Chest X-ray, PA view. Patient: 37 years old, sex M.
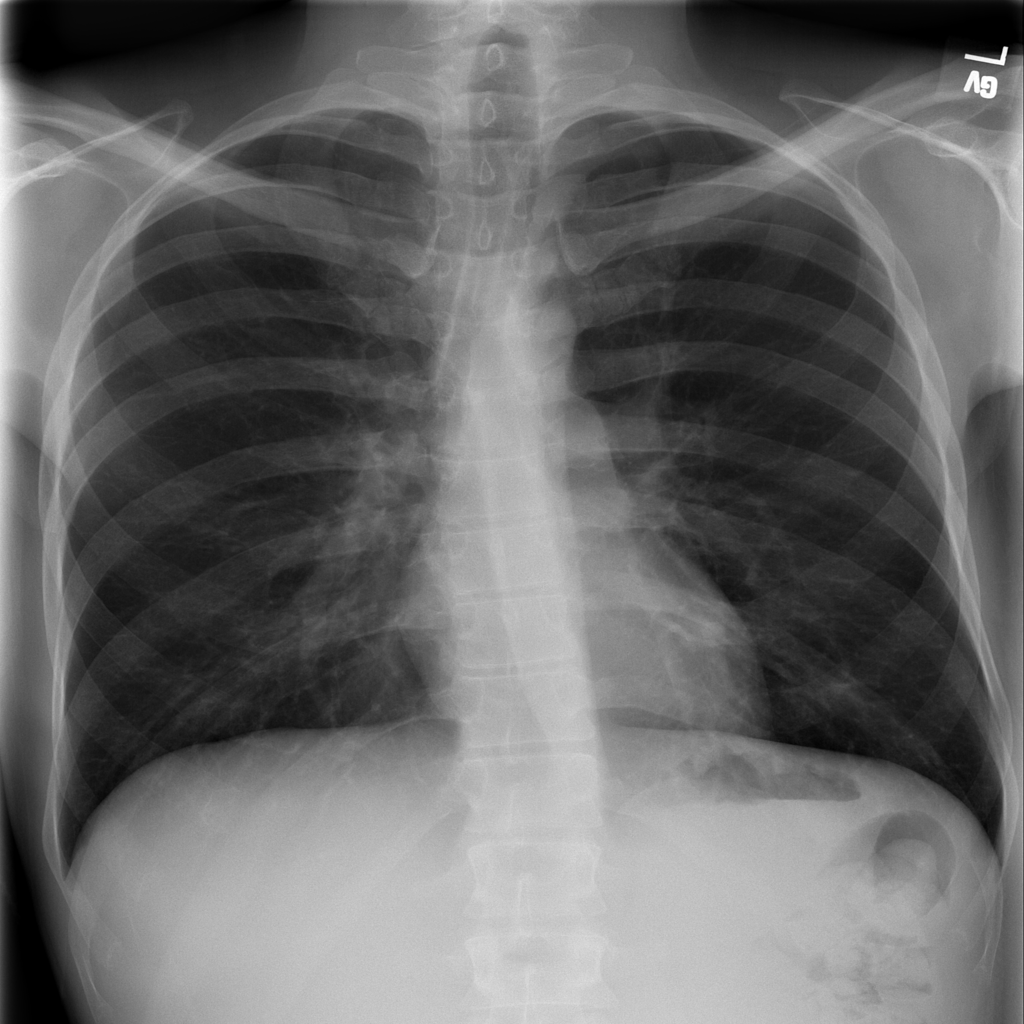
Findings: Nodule